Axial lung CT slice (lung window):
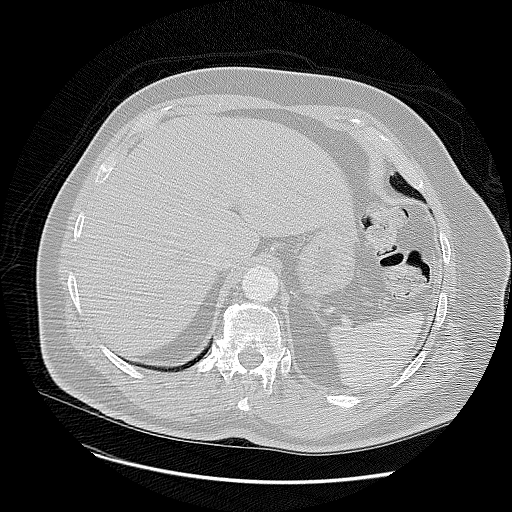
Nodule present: no